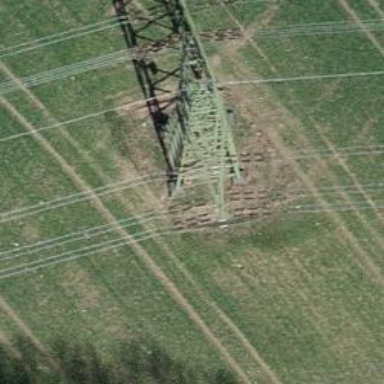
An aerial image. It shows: Power tower.